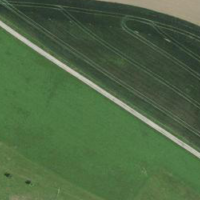
EUNIS habitat code: 52
Species observed at this site:
Convolvulus arvensis